Question: I have a pivot table with format as follows:

I find the highest export quantity in all countries by the formula max(B2:D4) which comes out as 83.
Now I want to find the company name corresponding to this max value i.e. CompanyA in this case.
The actual pivot table has 241 rows and over 40 columns. But the layout is as described.
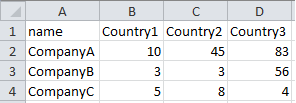
Answer: On Approach would be following formula:
'''
=INDEX($A$1:$A$4,MAX(IF(B2:D4=MAX(B2:D4),ROW(B2:D4)-ROW(A1)+1)))
'''
Entered as a matrix formula with SHift+Ctrl+Enter